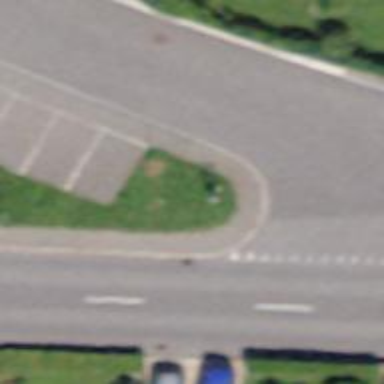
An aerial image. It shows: Bus stop with platform for public transport.